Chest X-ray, AP view. Patient: 52 years old, sex F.
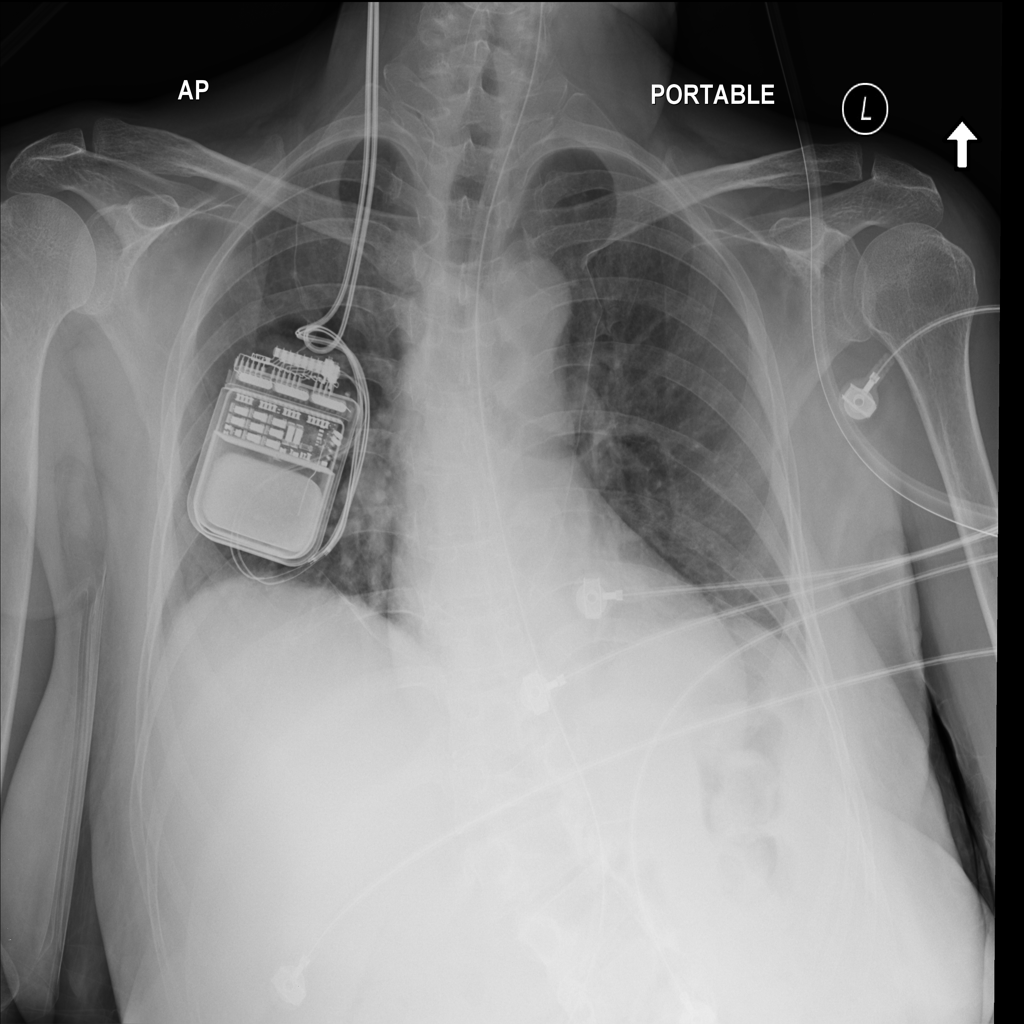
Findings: No Finding